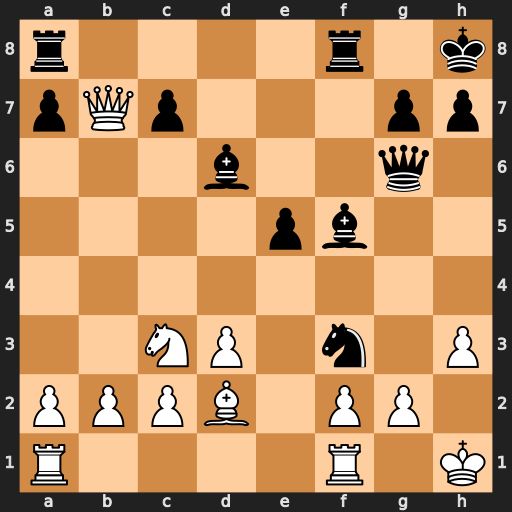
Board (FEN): r4r1k/pQp3pp/3b2q1/4pb2/8/2NP1n1P/PPPB1PP1/R4R1K
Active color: w
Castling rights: -
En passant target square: -
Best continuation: Qxf3